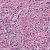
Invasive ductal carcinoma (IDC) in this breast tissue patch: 1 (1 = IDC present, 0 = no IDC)